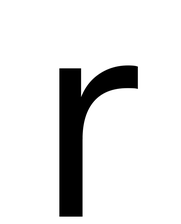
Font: InstrumentSans_Regular